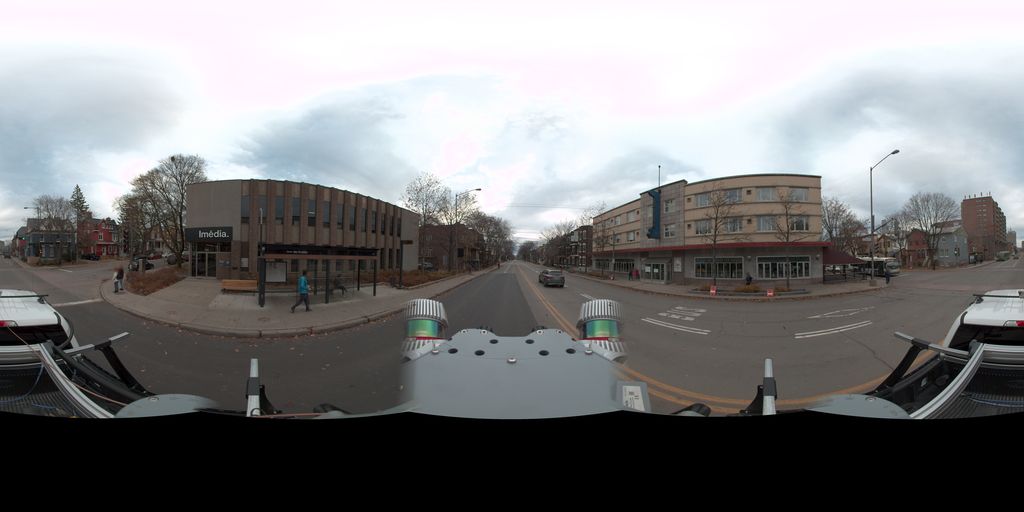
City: quebec_city